Question: I had a 'Generate' instance that only create one and initialize once.it emit data while it running.Then I had new two 'Model' that use the same 'Generate' instance that receive data from 'Generate' instance.After I new two view to present it,but the first 'Model' can't receive data from 'Generate' instance,it puzzle me why the first model can't receive data???
'''
import random
from PyQt5.QtCore import *
from PyQt5.QtGui import *
from PyQt5.QtWidgets import *
randId = lambda: random.choice([1, 2])
randChr = lambda: chr(random.randint(0, 0xff))
class Generate(QThread):
_instance = None
_isHadInit = False
sigData = pyqtSignal(int, str)
def __new__(cls, *args, **kwargs):
if cls._instance is None:
cls._instance = super().__new__(cls)
return cls._instance
def __init__(self):
super().__init__()
if self._isHadInit: return
self._isHadInit = True
self.start()
@classmethod
def instance(cls):
if cls._instance is None:
cls._instance = Generate()
return cls._instance
def run(self):
while True:
self.sleep(1)
self.sigData.emit(randId(), randChr())
class Model(QAbstractTableModel):
def __init__(self, id):
super().__init__()
self._list = []
self._id = id
self.G = Generate()
self.G.sigData.connect(self.onReceiveData)
def onReceiveData(self, id, data):
print("gen", id, data)
if id == self._id:
self.layoutAboutToBeChanged.emit()
self._list.append(data)
self.layoutChanged.emit()
def rowCount(self, parent):
return len(self._list)
def columnCount(self, parent: QModelIndex = ...) -> int:
return 1
def data(self, index: QModelIndex, role):
if index.isValid() and role == Qt.DisplayRole:
return str(self._list[index.row()])
return None
class View(QWidget):
def __init__(self):
super().__init__()
m1 = Model(1)
m2 = Model(2)
v1 = QListView()
v1.setModel(m1)
v2 = QListView()
v2.setModel(m2)
layout = QVBoxLayout()
layout.addWidget(v1)
layout.addWidget(v2)
self.setLayout(layout)
app = QApplication([])
v = View()
v.show()
app.exec()
'''

<URL>
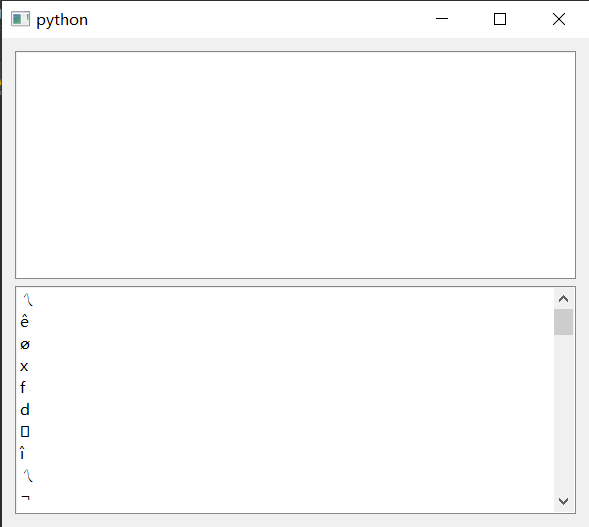
Answer: The issue lies at:
'''
def __init__(self):
super().__init__()
if self._isHadInit: return
self._isHadInit = True
self.start()
'''
The 'super().__init__()' is the step that binds the signal, so, here the shared 'sigData' signal gets "rebound" in 'Model(2)' when it calls init on the 'Generate' instance a second time.
This apparently disconnects all previous connected slots on this signal, and thus 'Model(1)' will not be receive updates.
Restructuring the code as
'''
g = Generate()
m1 = Model(1, g)
m2 = Model(2, g)
'''
solves this without needing to resort to the global-instance tricks you are doing with 'Generate'.
Alternatively
'''
def __init__(self):
if self._isHadInit: return
super().__init__()
self._isHadInit = True
self.start()
'''
should avoid re-init'ing the signal.